Chest X-ray:
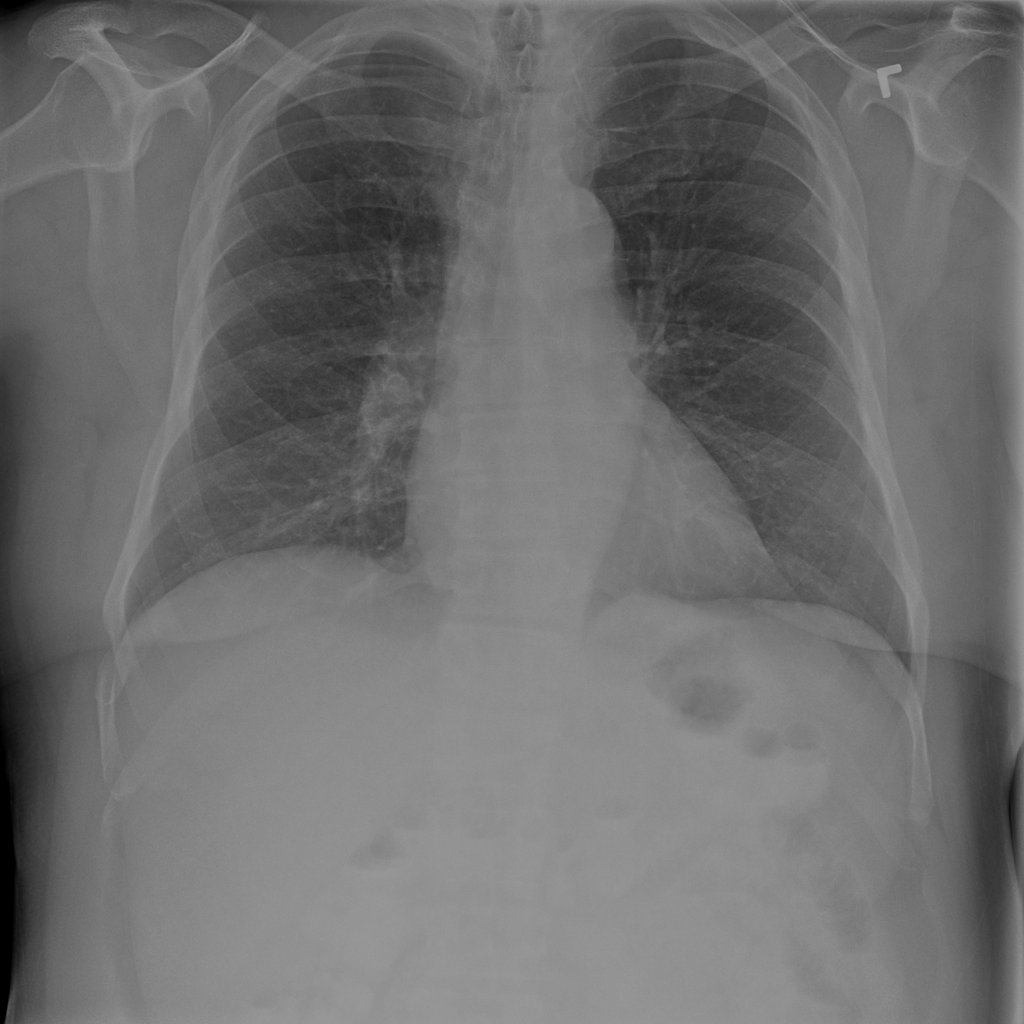
Findings: Fracture
No abnormal finding: no